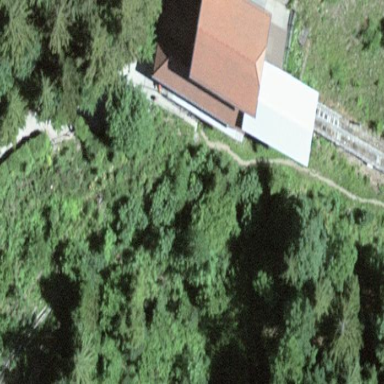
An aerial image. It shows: Close-up view of roof part of building.